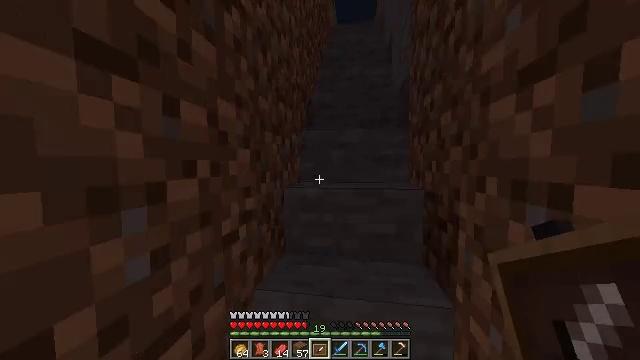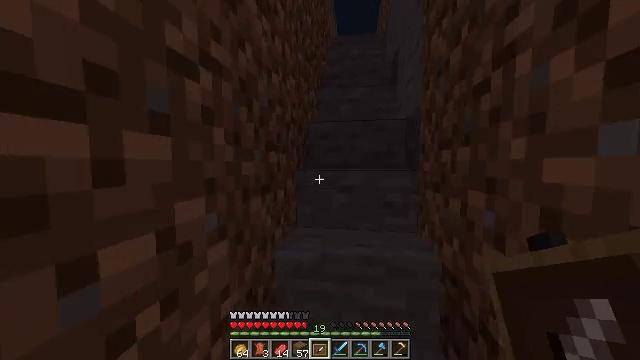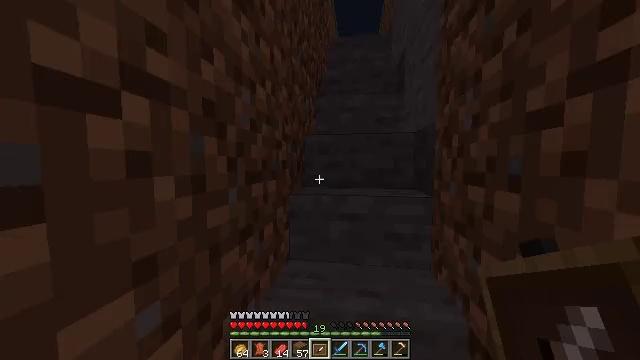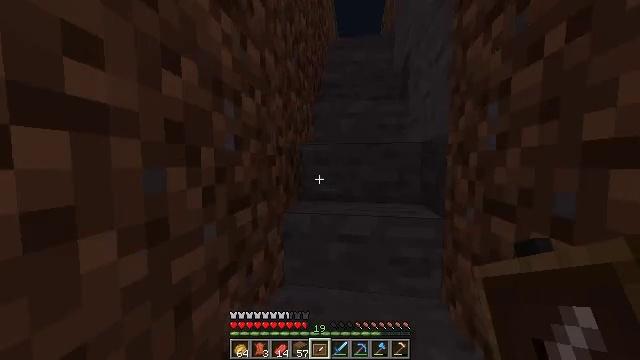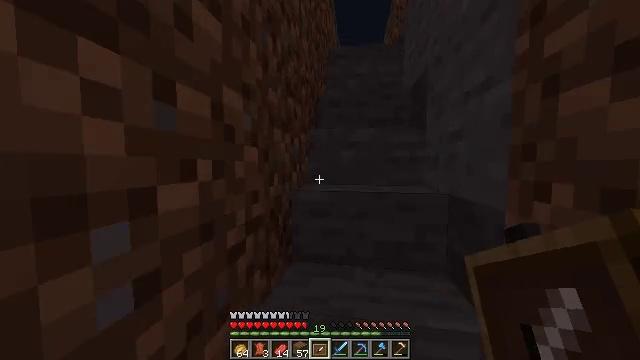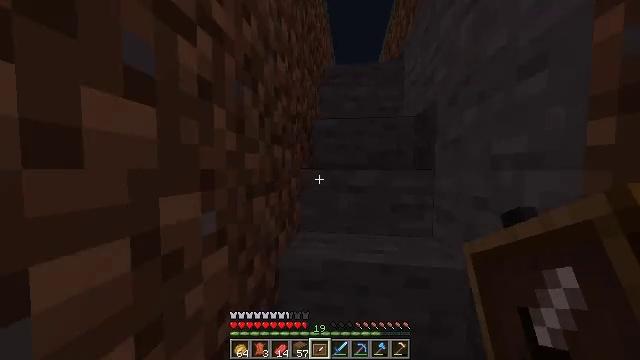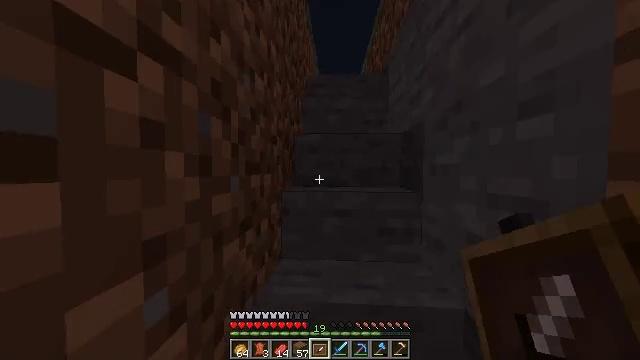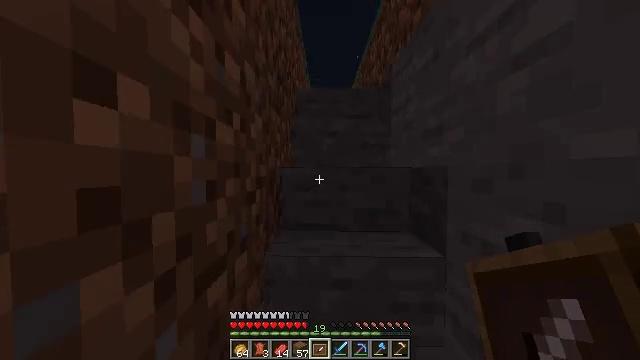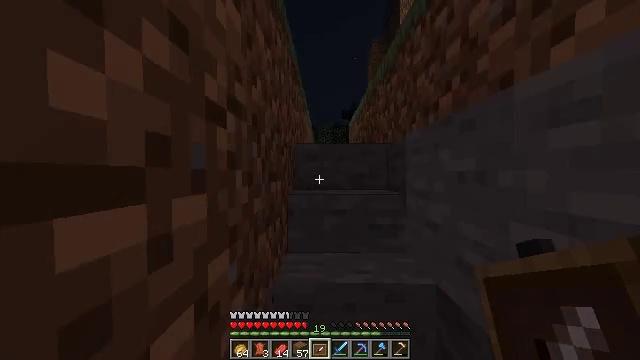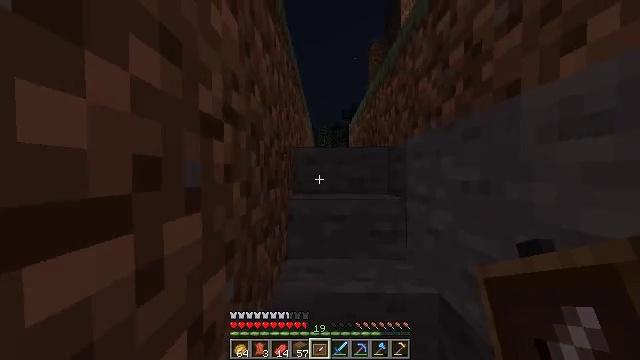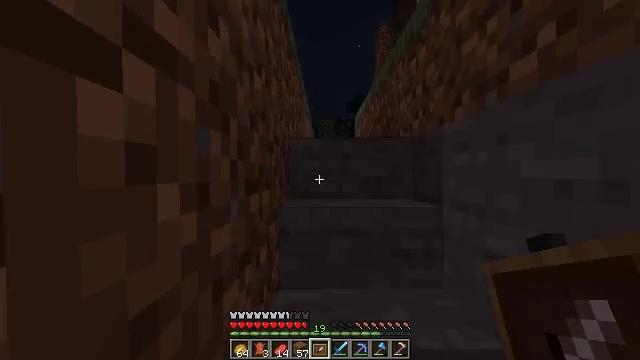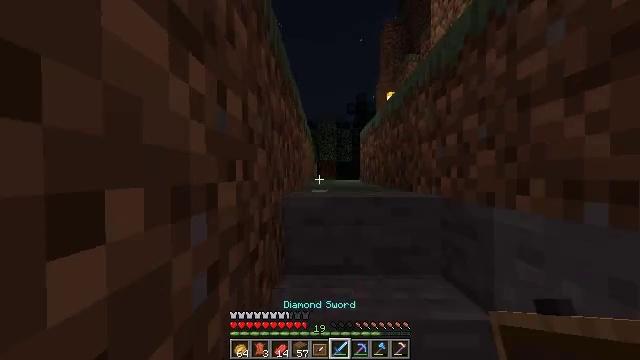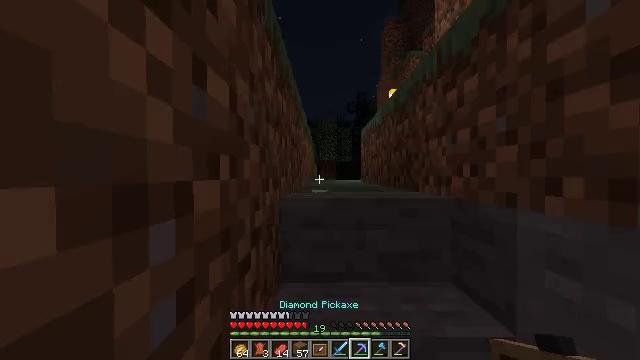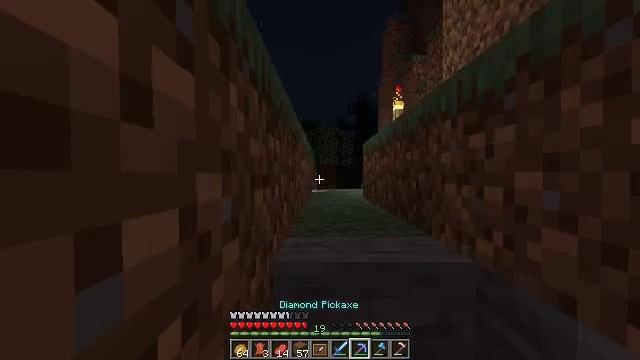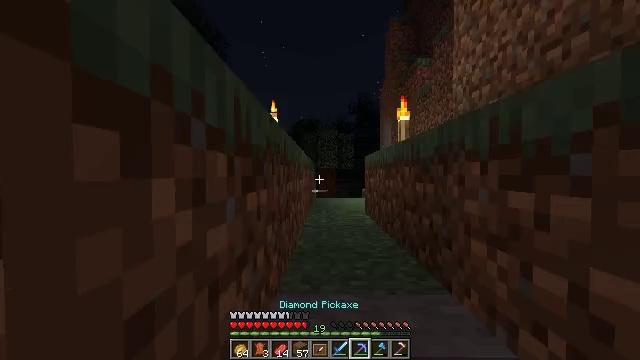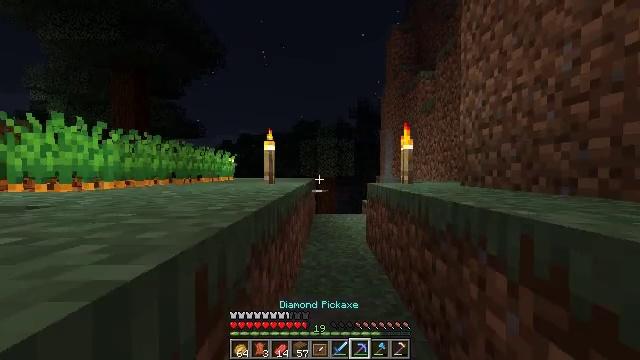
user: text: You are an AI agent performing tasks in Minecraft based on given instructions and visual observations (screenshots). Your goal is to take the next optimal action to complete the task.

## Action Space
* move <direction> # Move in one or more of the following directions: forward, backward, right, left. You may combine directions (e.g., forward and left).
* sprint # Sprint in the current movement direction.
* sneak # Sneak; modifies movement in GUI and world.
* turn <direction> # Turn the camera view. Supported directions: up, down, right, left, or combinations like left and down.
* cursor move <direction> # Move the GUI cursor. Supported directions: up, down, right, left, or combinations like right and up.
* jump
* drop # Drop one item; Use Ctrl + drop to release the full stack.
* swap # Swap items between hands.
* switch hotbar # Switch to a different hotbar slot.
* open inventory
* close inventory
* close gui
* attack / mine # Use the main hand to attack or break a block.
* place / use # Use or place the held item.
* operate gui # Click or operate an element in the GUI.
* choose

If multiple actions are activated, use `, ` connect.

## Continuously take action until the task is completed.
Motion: motion action
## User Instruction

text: Gather carrots from the field.
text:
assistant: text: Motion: move forward
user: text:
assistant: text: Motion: move forward
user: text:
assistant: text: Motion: move forward
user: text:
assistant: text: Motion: move forward, sprint
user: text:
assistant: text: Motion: move forward, sprint, turn right
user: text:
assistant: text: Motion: move forward, sprint, turn right
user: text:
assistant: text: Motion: move forward, sprint, turn right
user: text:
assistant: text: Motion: move forward
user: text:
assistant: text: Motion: move forward
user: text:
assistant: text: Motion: move forward
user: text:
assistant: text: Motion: move forward
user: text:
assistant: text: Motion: move forward
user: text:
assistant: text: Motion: move forward
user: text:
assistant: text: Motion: move forward
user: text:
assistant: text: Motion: move forward
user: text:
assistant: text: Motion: move forward
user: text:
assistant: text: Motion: move forward
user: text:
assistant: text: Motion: move forward
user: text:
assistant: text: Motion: move forward
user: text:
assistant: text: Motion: no_op
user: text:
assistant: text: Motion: no_op
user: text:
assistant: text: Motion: no_op
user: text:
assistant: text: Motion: no_op
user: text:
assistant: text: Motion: no_op
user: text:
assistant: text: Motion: no_op
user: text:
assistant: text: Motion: no_op
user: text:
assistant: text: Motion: no_op
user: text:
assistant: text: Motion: turn left and down
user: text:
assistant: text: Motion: turn left
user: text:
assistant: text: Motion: turn left and down